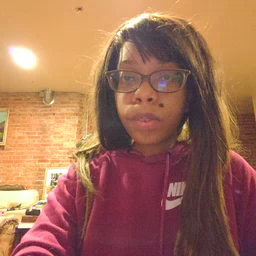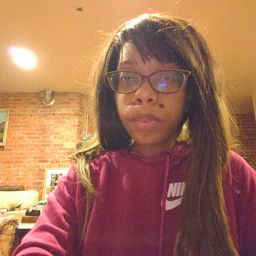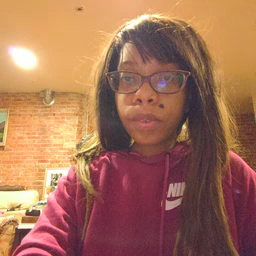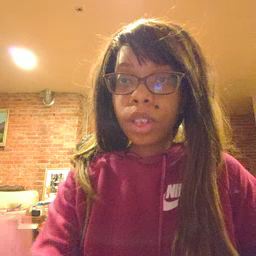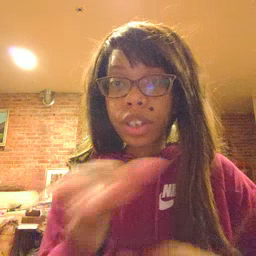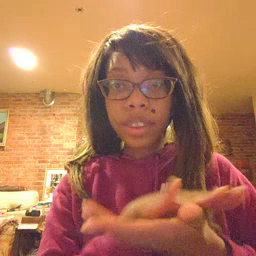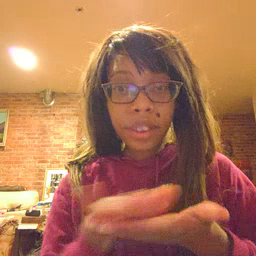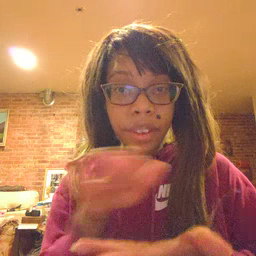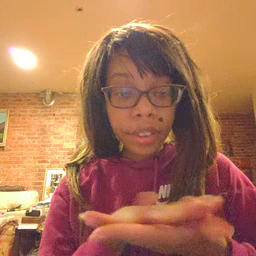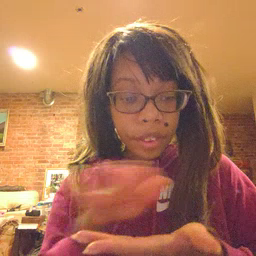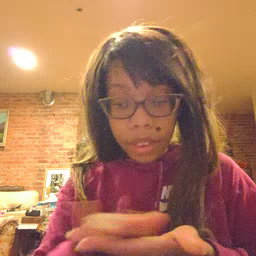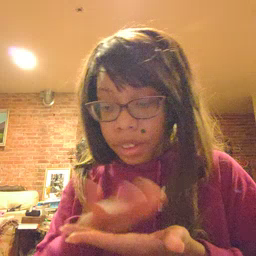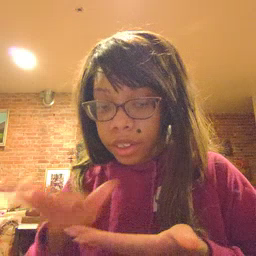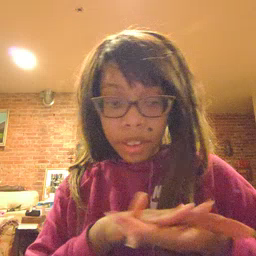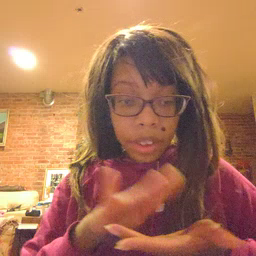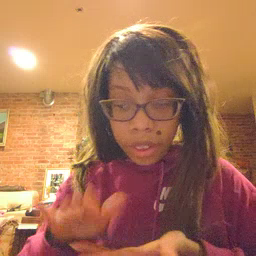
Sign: clean